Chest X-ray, AP view. Patient: 68 years old, sex M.
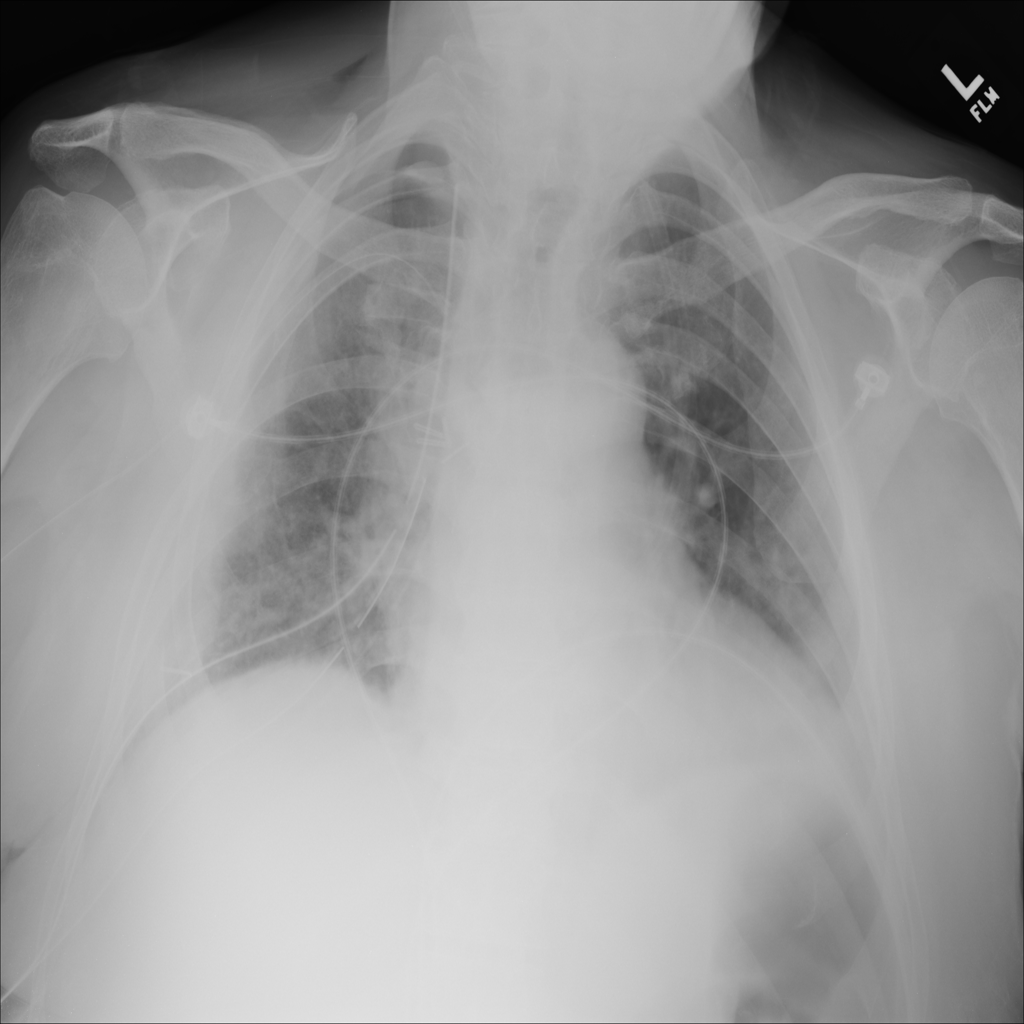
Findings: No Finding